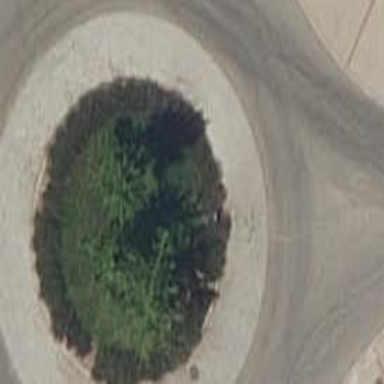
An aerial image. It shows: Service road that forms roundabout at the junction.